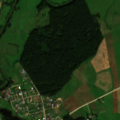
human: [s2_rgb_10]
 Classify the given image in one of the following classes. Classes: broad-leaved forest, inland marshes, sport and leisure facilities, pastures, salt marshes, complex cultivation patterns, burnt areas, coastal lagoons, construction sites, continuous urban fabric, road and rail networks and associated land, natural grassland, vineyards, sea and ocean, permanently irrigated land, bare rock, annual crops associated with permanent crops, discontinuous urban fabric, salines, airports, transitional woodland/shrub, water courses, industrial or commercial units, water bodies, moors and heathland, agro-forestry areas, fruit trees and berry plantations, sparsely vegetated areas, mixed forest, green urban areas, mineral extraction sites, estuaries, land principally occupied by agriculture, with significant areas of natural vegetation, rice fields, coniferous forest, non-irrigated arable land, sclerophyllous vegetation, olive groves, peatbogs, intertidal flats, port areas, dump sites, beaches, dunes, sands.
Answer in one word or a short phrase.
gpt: discontinuous urban fabric, pastures, complex cultivation patterns, mixed forest